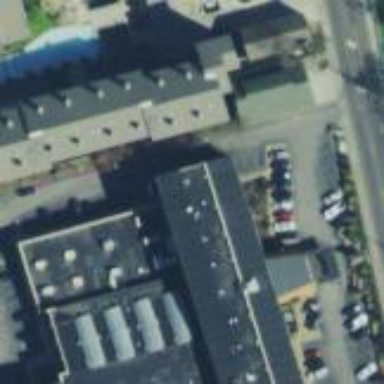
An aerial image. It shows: Hotel building.